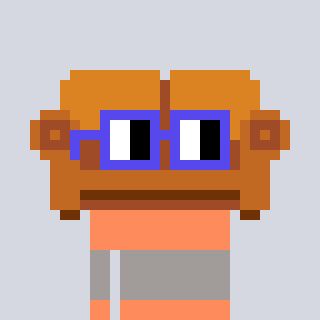
a pixel art character with square blue glasses, a couch-shaped head and a peachy-colored body on a cool background